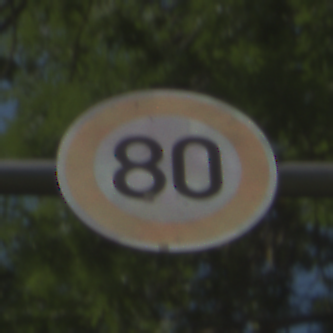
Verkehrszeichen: Geschwindigkeit80
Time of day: Midday
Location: Outdoor (Suburban)
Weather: Clear
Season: NotSpecified
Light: Natural